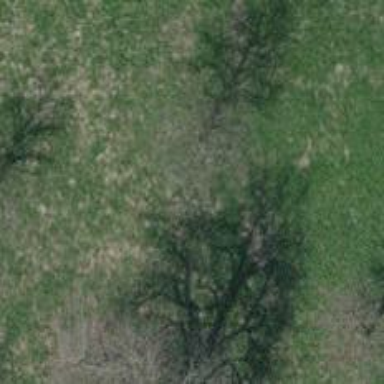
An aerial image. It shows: Beautiful tree in nature.